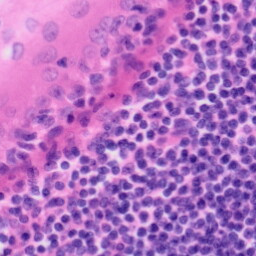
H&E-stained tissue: Tonsil